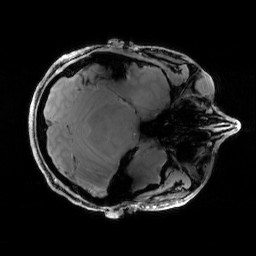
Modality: PDw
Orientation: axial
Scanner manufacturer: siemens
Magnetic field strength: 6.98 T
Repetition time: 1.34 s
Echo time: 0.00266 s